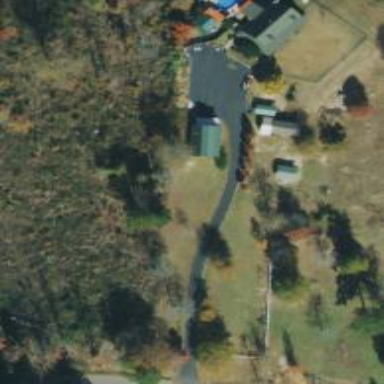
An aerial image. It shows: Driveway leading to service road.